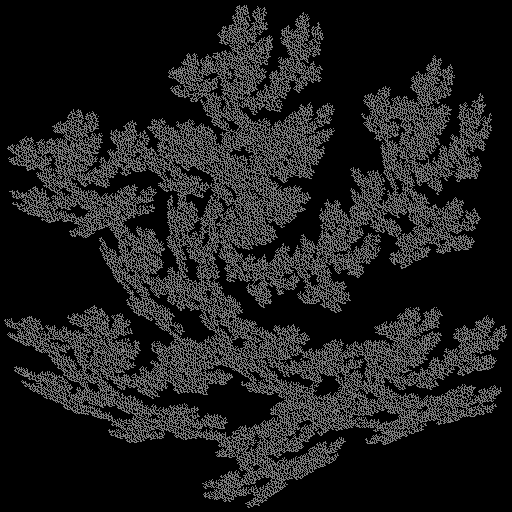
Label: pinetree